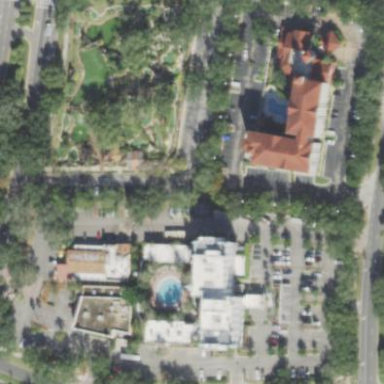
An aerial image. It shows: Hotel.